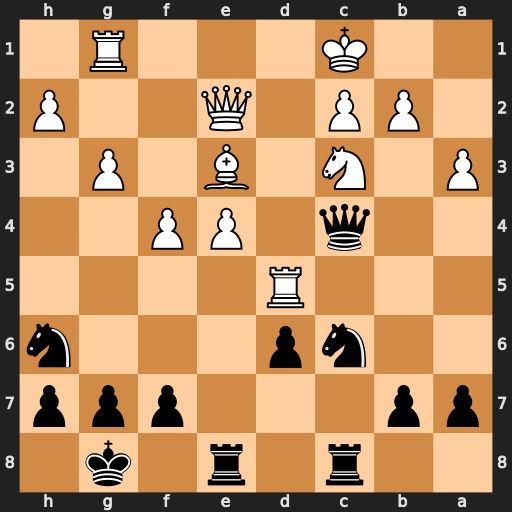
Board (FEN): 2r1r1k1/pp3ppp/2np3n/3R4/2q1PP2/P1N1B1P1/1PP1Q2P/2K3R1
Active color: b
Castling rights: -
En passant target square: -
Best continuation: Qxe2 Nxe2 Rxe4